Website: home-depot
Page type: payment
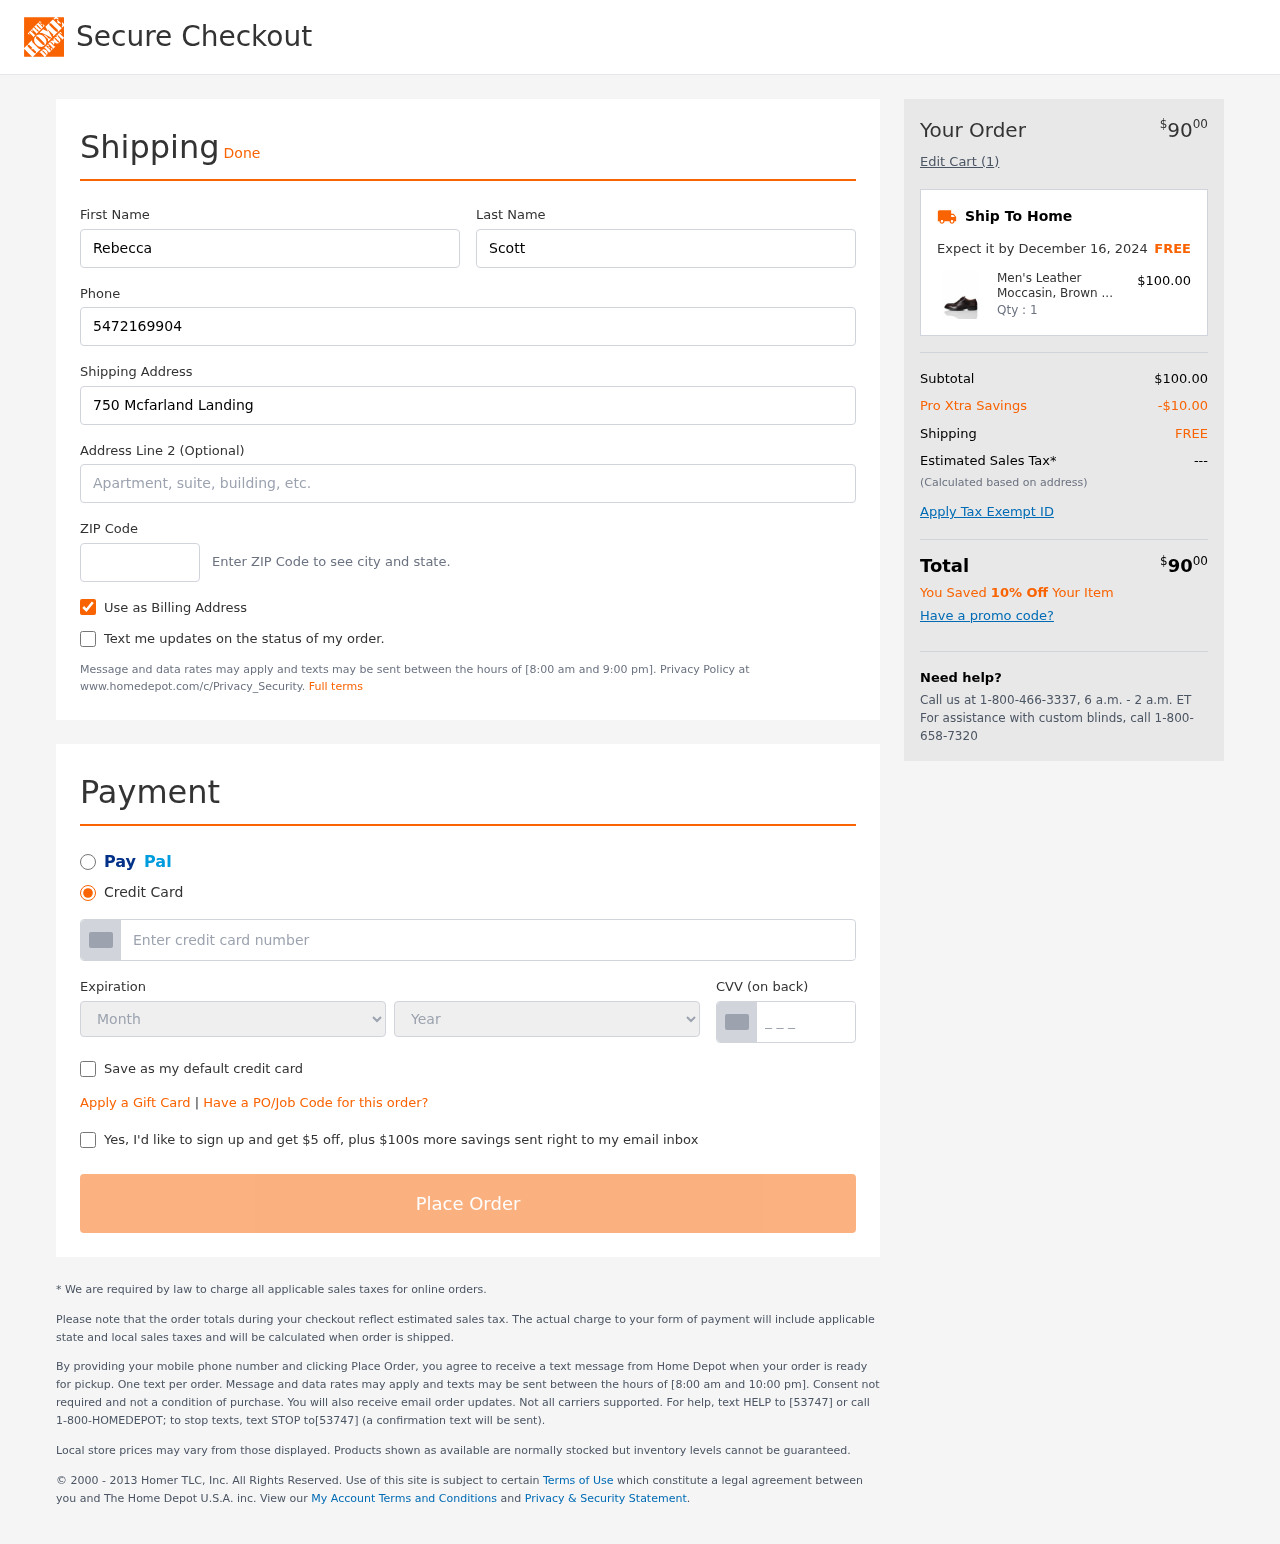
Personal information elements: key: PII_CARD_CVV
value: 317
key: PII_CARD_EXPIRY_MONTH
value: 06
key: PII_CARD_EXPIRY_YEAR
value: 28
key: PII_CARD_NUMBER
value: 4463 2633 1057 6380
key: PII_FIRSTNAME
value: Rebecca
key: PII_LASTNAME
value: Scott
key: PII_PHONE
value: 5472169904
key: PII_POSTCODE
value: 21723
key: PII_STREET
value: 750 Mcfarland Landing
Product elements: key: PRODUCT1_NAME
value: Men's Leather Moccasin, Brown Burgundy, womens 12
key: PRODUCT1_PRICE
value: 100
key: PRODUCT1_QUANTITY
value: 1
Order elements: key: ORDER_TOTAL
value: $9000
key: ORDER_NUM_ITEMS
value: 1
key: ORDER_DELIVERY_DATE
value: December 16, 2024
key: ORDER_SUBTOTAL
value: $100.00
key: ORDER_DISCOUNT
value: -$10.00
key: ORDER_SHIPPING_COST
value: FREE